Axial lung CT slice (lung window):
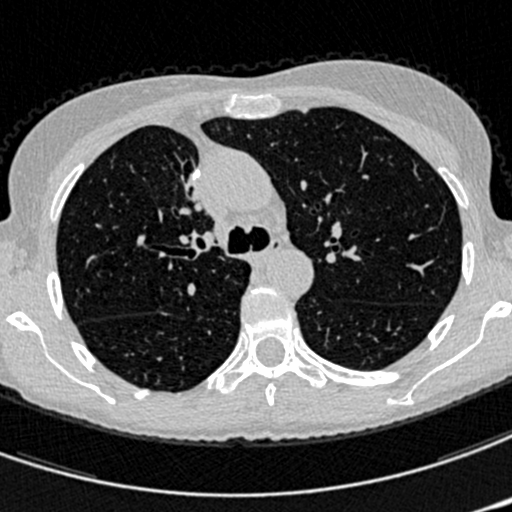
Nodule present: no